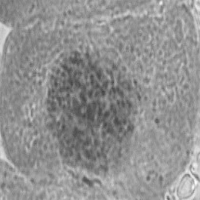
Label: prophase